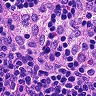
Metastatic tissue present: no